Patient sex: M
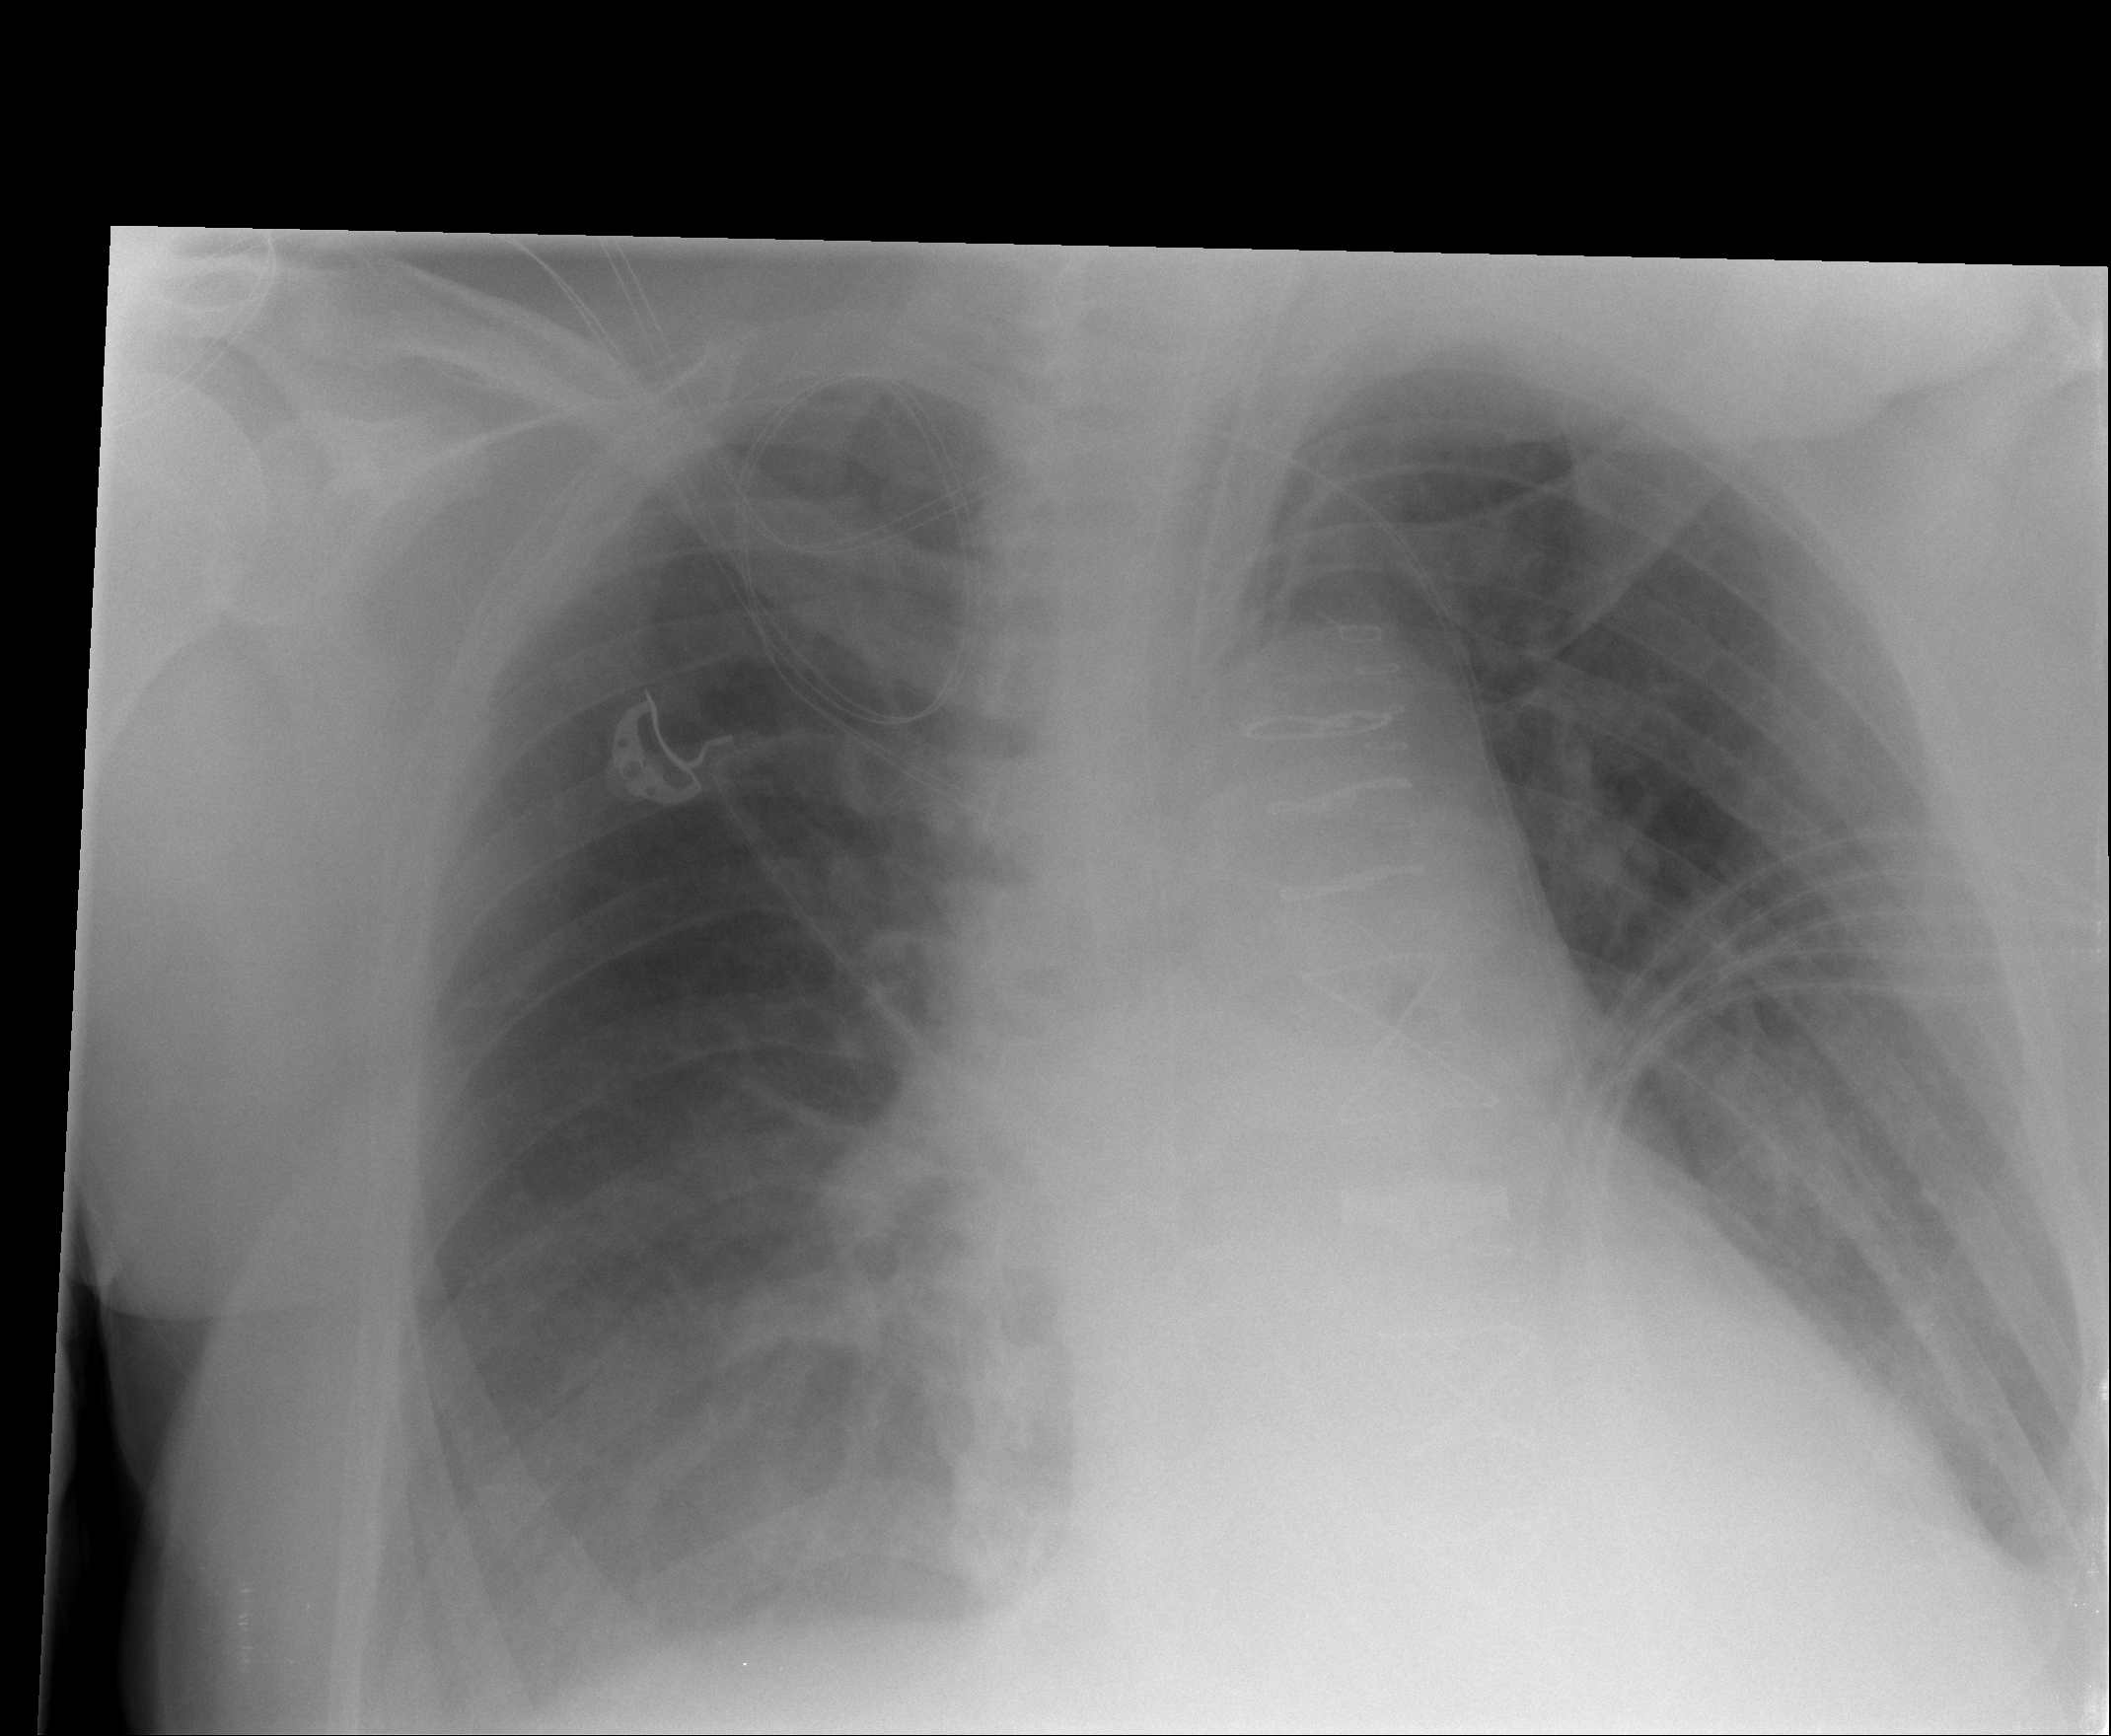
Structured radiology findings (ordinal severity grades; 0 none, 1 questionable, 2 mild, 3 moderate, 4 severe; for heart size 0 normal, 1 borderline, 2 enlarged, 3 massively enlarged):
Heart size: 1
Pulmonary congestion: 2
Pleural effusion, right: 0
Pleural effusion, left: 0
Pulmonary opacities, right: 0
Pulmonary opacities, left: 0
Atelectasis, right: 0
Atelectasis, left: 0